Question: I have two http get methods.
First is getting UserID and second is getting full information about current user;
I want to handle finished signlas with different slots
handle GetUserID finished with GetUserIDCompleted and handle GetUserDetails with GetUserDetailsCompleted
'''
MainWindow::MainWindow(QWidget *parent) : QMainWindow(parent), ui(new Ui::MainWindow)
{
ui->setupUi(this);
nam = new QNetworkAccessManager(this);
GetUserID();
connect(nam, SIGNAL(finished(QNetworkReply*)), this, SLOT(GetUserIDCompleted(QNetworkReply*)));
GetUserDetails();
connect(nam, SIGNAL(finished(QNetworkReply*)), this, SLOT(GetUserDetailsCompleted(QNetworkReply*)));
}
'''
does it possible to get QNetworkReplay in different SLOTS?

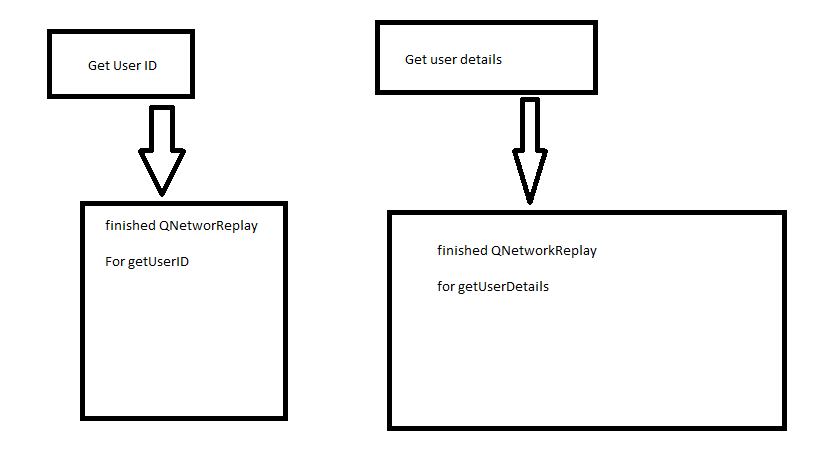
Answer: maybe you can do something like this: having an enum of the different methods
'''
enum GetMethod
{
getUserId,
getUserDetails
};
'''
And you keep a hash of the reply and the corresponding method:
'''
QHash<QNetworkReply*, GetMethod> hash;
QNetworkReply *reply1 = nam->post(requestUserId, data);
hash[reply1] = GetMethod::getUserId;
QNetworkReply *reply2 = nam->post(requestUserDetails, data);
hash[reply2] = GetMethod::getUserDetails;
connect(nam, SIGNAL(finished(QNetworkReply*)), this, SLOT(finished(QNetworkReply*)));
'''
And have one slot that calls the right function
'''
void MainWindow::finished(QNetworkReply *reply)
{
switch(hash[reply])
{
case GetMethod::getUserId:
GetUserIDCompleted(reply);
break;
case GetMethod::getUserDetails:
GetUserDetailsCompleted(reply);
break;
}
hash.remove(reply);
}
'''
I haven't tried it and took some shortcuts but you get the spirit of it =) . It seems that you can retrieve the request with the answer, but I think it is easier with the enum.
Hope it helped